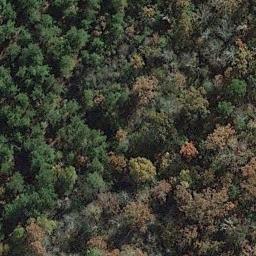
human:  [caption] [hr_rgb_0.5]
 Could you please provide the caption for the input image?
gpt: The forest has a lot of dense yellow trees and green trees .

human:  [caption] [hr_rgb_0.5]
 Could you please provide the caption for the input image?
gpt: There are some crisscross paths on this land .

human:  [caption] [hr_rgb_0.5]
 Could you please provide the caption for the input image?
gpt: The woodland is consist of yellow and green trees .

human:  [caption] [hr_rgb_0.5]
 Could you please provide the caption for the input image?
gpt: Many trees with yellow and green leaves are in a forest .

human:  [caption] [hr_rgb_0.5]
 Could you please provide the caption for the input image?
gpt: A forest with many green trees and brown trees .